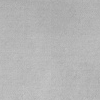
Atmospheric dust classification: dusty